Question: I'm trying to get the pie chart drawing of my java applet to show up but only the text is showing up. I've checked my code and the html and nothing seems off. Here is my code if it helps:
Java File:
'''
package org.me.pie;
import java.applet.Applet;
import java.awt.Color;
import java.awt.Font;
import java.awt.Graphics;
public class PieChart extends Applet
{
/**
* Initialization method that will be called after the applet is loaded into
* the browser.
*/
@Override
public void init()
{
}
@Override
public void paint(Graphics g)
{
// source: http://www.rasmussenreports.com/public_content/politics/obama_administration/daily_presidential_tracking_poll
// approval + disapproval percentages
int approve = 46;
int disapprove = 53;
int total;
// add up the approval and disapproval
total = approve + disapprove;
float approvePercent = (approve * 100.0f) / total; // percent who approve
float disapprovePercent = (disapprove * 100.0f) / total; // percent who disapprove
int x = 250, y = 50, w = 200, h = 200; // size of the pie chart
int startAngle, degrees; // used to draw a pie slice
// draw the approval slice
startAngle = 0;
degrees = (int)(approvePercent * 360 / 100);
g.setColor(Color.YELLOW);
g.fillArc(x, y, w, h, startAngle, degrees);
// draw the disapproval slice
startAngle += degrees;
degrees = (int)(disapprovePercent * 360 / 100);
g.setColor(Color.RED);
g.fillArc(x, y, w, h, startAngle, degrees);
// draw the strings for color codes on who approves and disapproves
g.setColor(Color.BLACK);
g.setFont(new Font("TimesRoman", Font.BOLD, 16));
g.drawString("Yellow - Approve", 20, 80);
g.drawString("Red - Disapprove", 20, 100);
super.paint(g);
}
}
'''
And the html:
'''
<!doctype html>
<html>
<head>
<title>Applet</title>
<meta charset="UTF-8">
<meta name="viewport" content="width=device-width, initial-scale=1.0">
</head>
<body>
<div>
<object type="application/x-java-applet" width="200" height="400">
<param name="code" value="org.me.pie.PieChart">
<param name="archive" value="Week4.jar">
Applet failed to run. No Java plug-in was found.
</object>
</div>
</body>
</html>
'''

As you can see, it runs fine in the applet viewer in netbeans but does not load in the browser. Any help would be appreciated :).
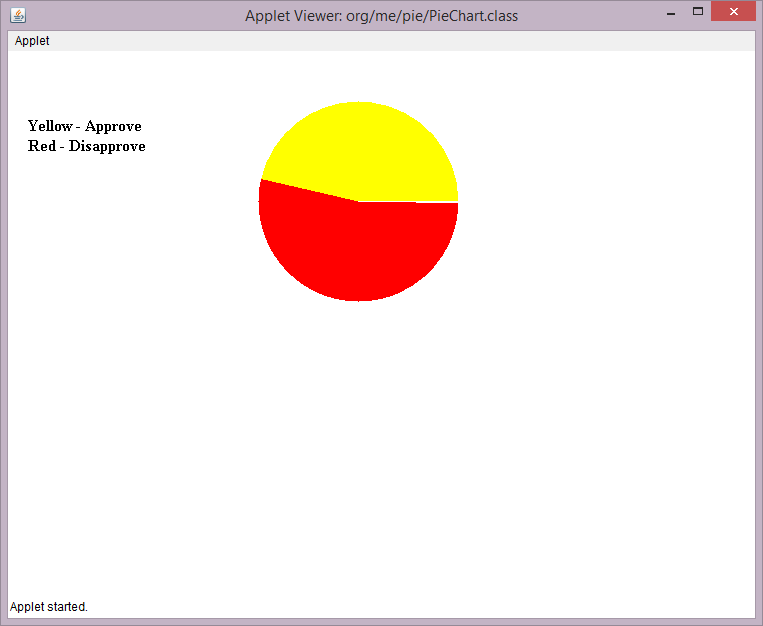
Answer: Change this
'''
<object type="application/x-java-applet" width="200" height="400">
'''
to something like this
'''
<object type="application/x-java-applet" width="800" height="600">
'''
Visible area is w=200 h=400, but the circle seems to be drawn outside of this visible area.
To be clear, with the inserted values you're drawing the circle like this
'''
g.fillArc(250, 50, 200, 200, startAngle, degrees);
'''
Minimal width should be x + width (250 + 200). The minimal height should be y + height (50 + 200).